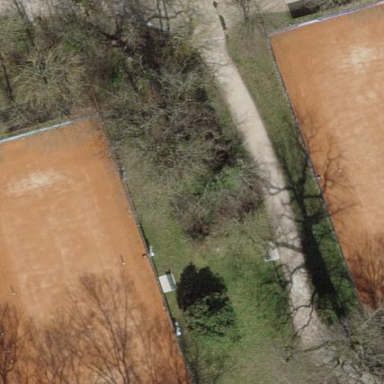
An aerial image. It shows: Tennis court in leisure pitch.